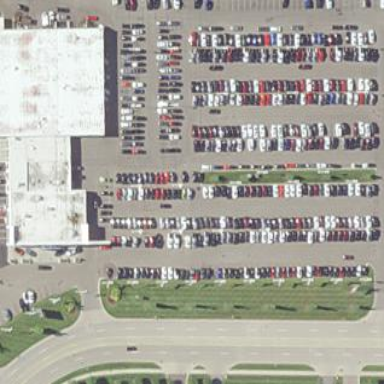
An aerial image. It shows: Parking area.